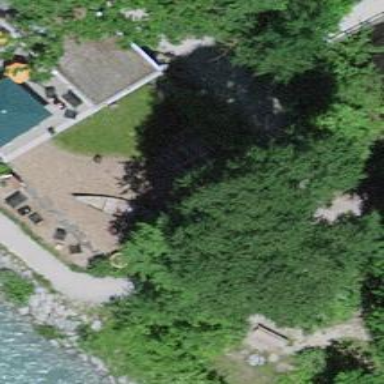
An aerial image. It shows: Playground area for leisure activities on the land.